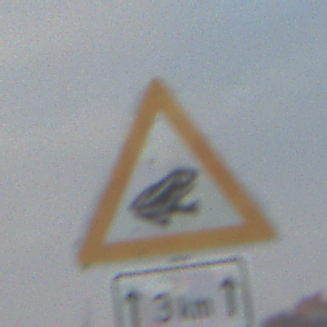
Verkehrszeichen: AmphibienwanderungLinks
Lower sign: LaengeEinerStrecke2
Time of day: SunriseSunset
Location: Outdoor (Nature)
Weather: PartlyCloudy
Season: NotSpecified
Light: Natural